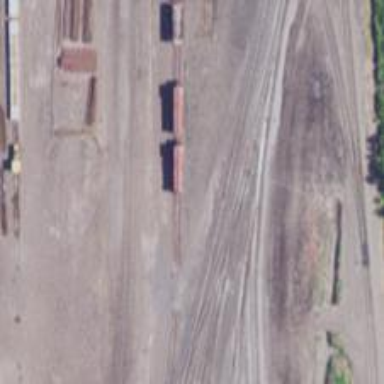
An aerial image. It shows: Railway yard used for servicing trains.